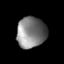
Tissue: prostate
Cell type: Myeloid cells
Senescence score: 0.2658
Nuclear area (px): 881
Mean DAPI intensity: 128.205